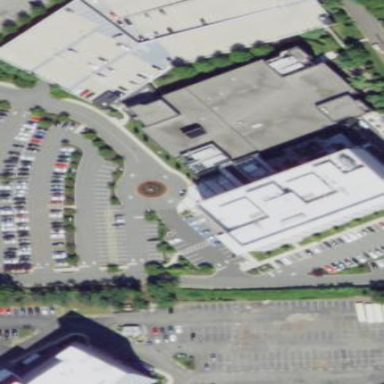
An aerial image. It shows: Office building.